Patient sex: F
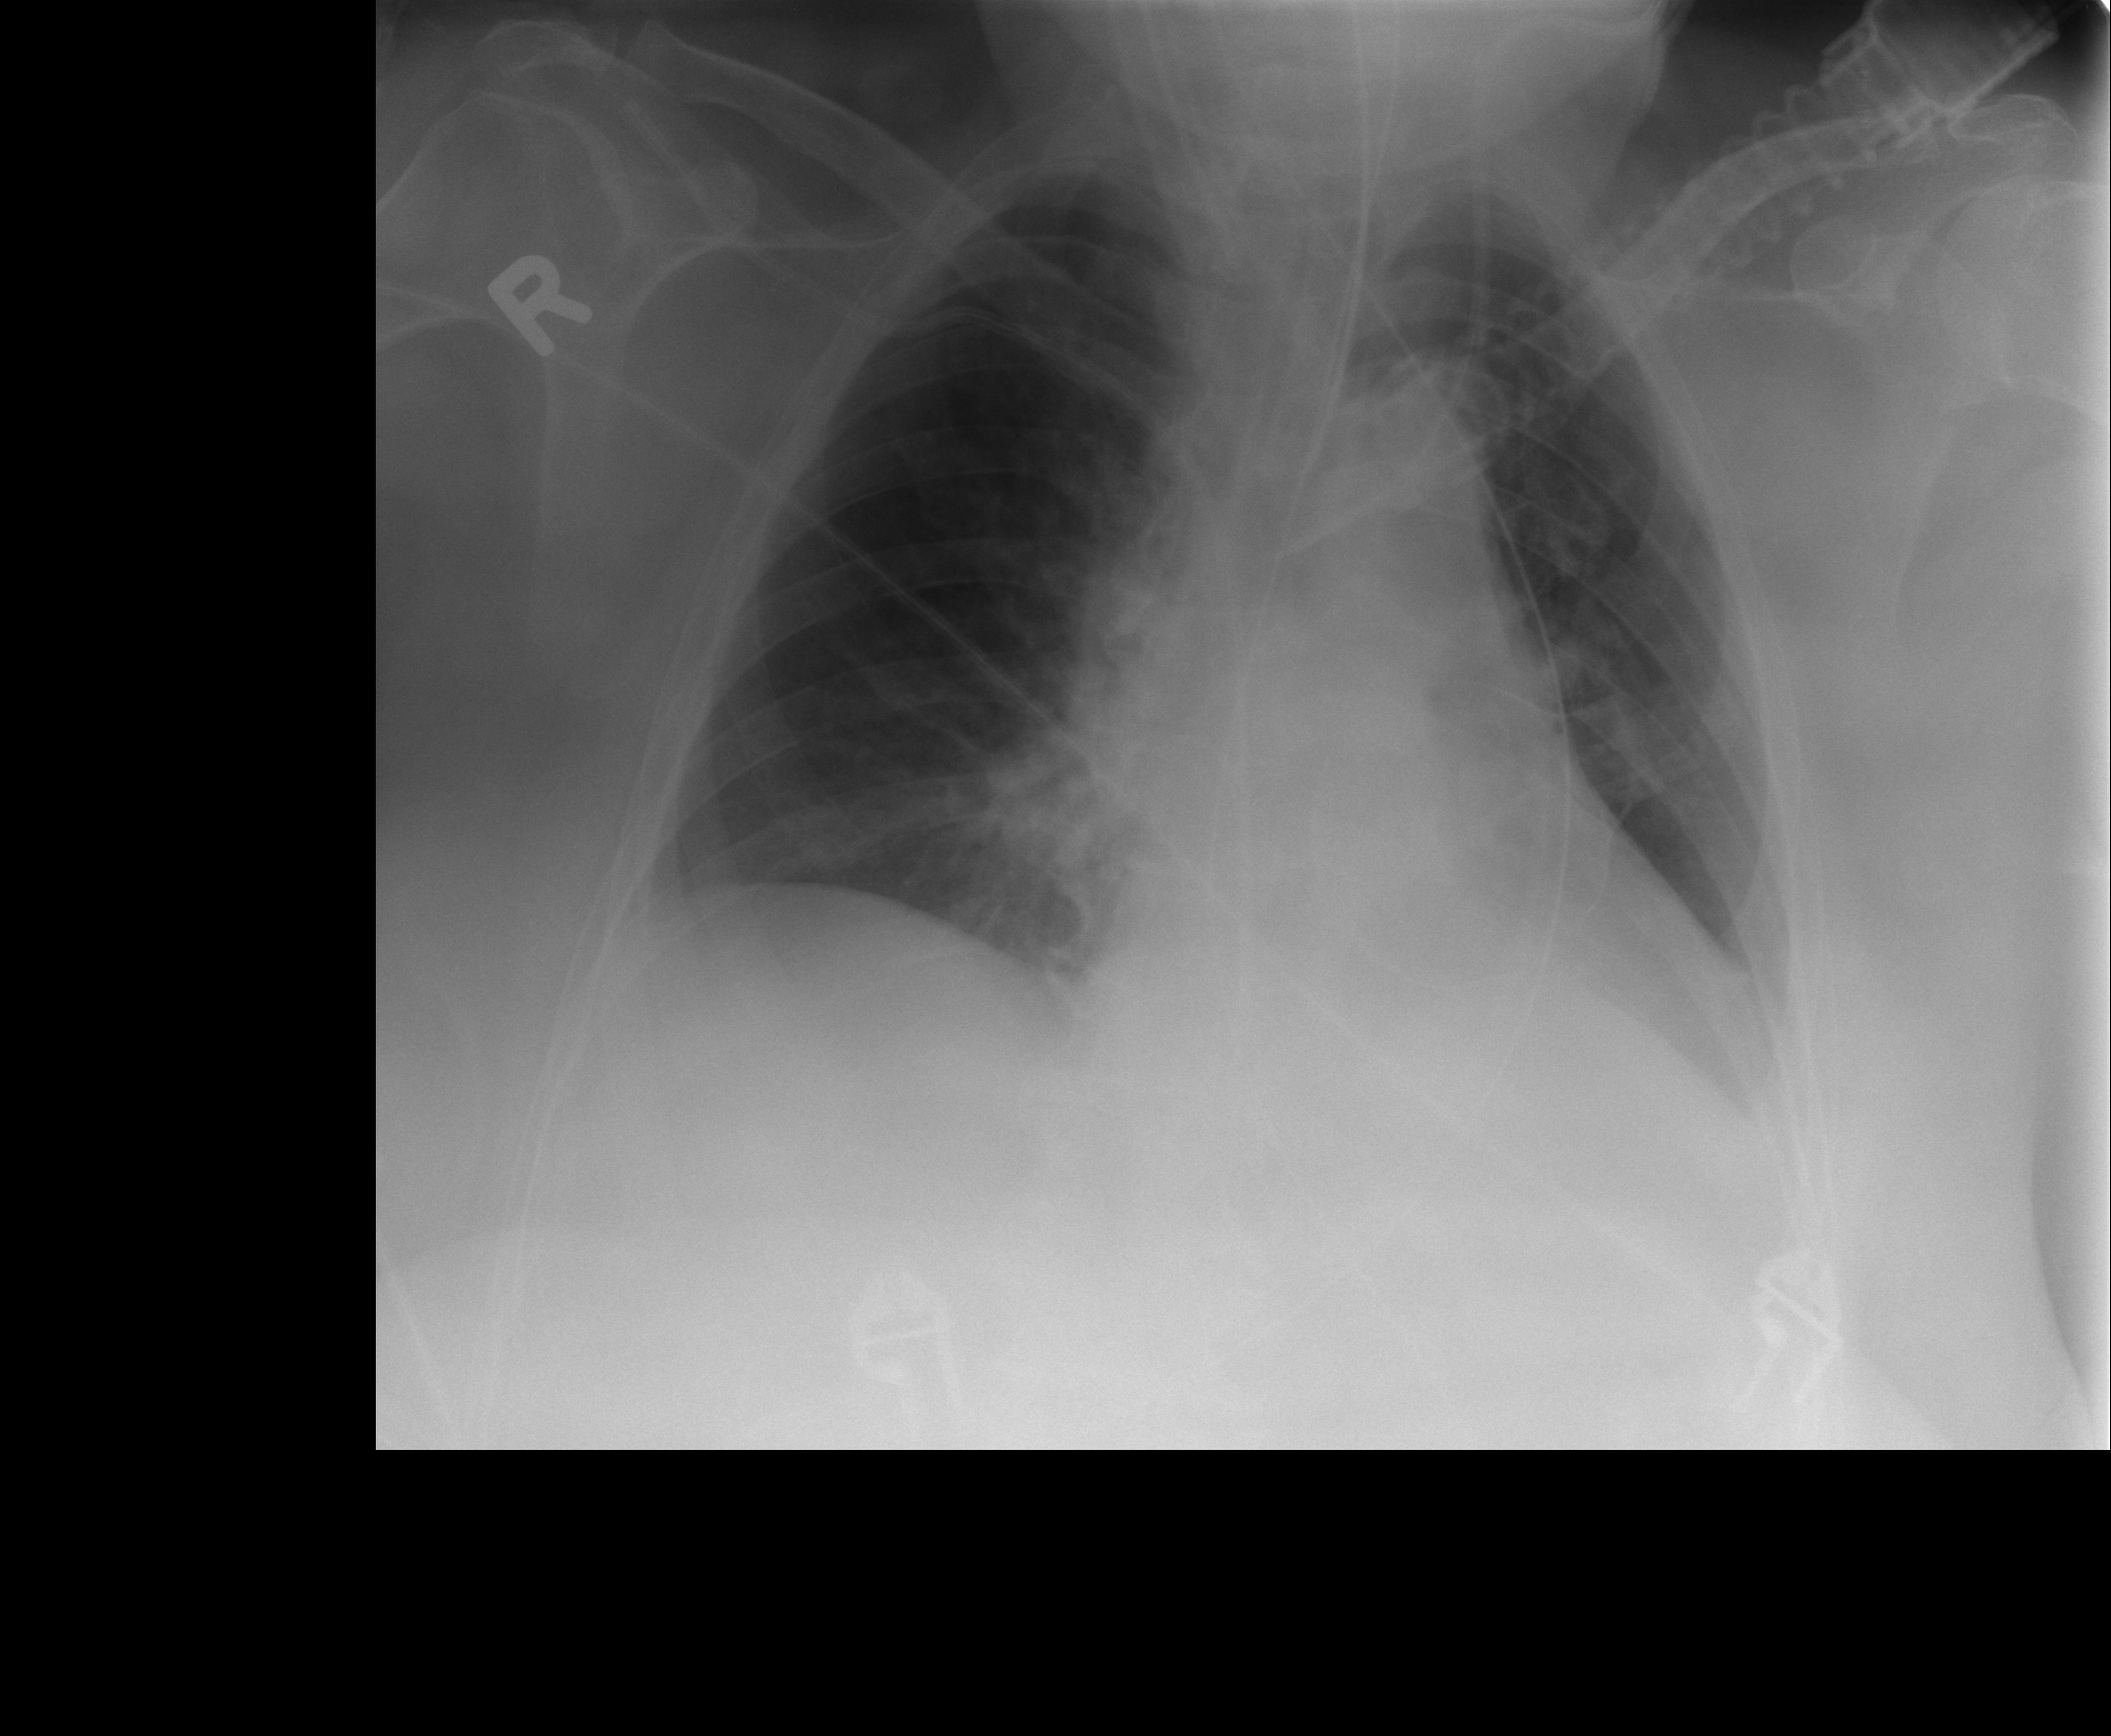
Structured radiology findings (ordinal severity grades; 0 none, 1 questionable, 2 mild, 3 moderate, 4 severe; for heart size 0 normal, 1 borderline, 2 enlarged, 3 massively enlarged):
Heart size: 0
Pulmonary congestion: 0
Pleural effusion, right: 0
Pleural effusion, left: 0
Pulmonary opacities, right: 0
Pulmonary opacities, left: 0
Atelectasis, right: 1
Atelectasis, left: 1